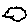
Label: cloud